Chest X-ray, AP view. Patient: 47 years old, sex F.
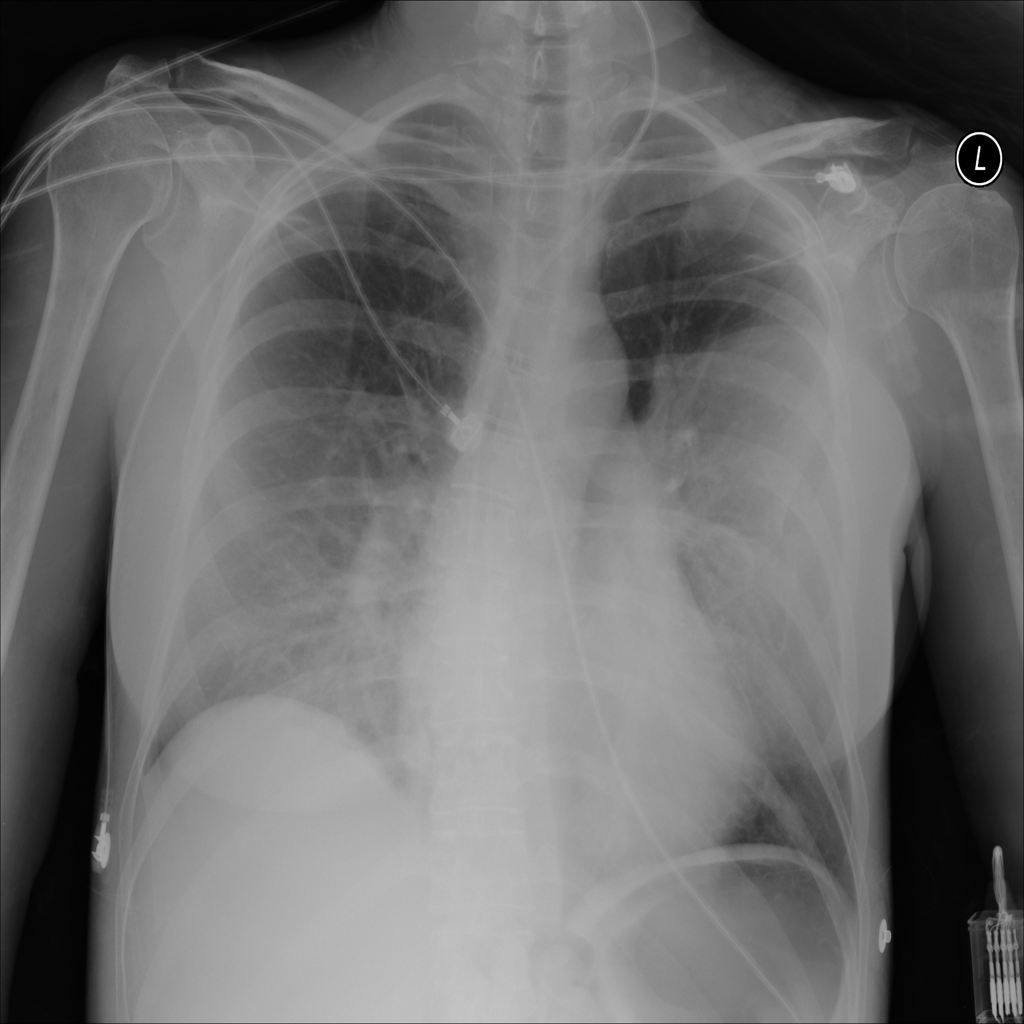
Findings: No Finding